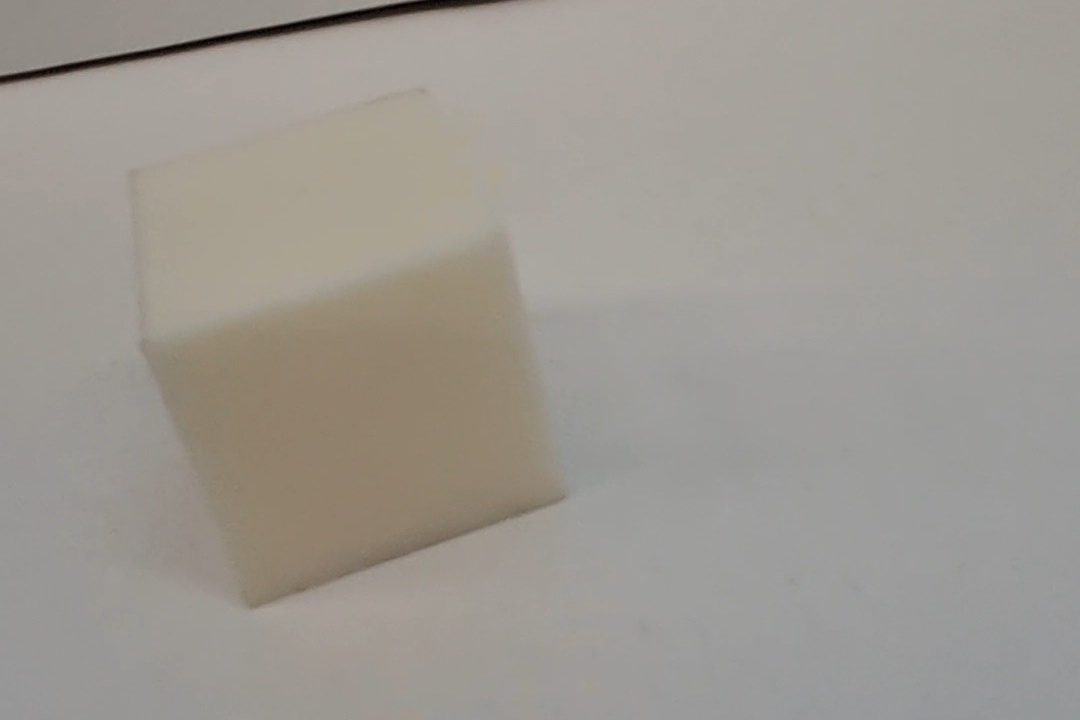
Label: Cuboid